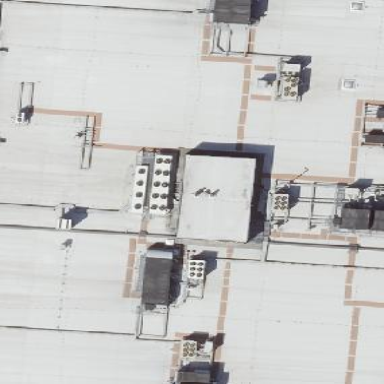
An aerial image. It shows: Retail building with flat roof shape.